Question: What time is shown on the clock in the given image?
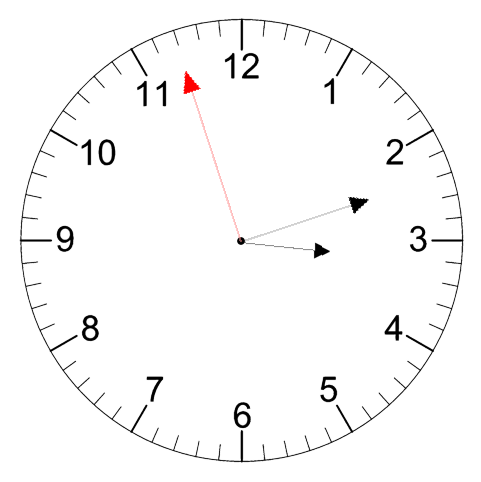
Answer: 03:11:57